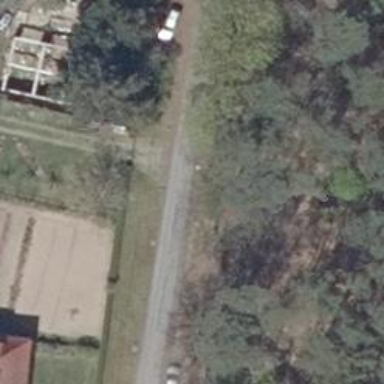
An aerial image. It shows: Residential road with gravel and dirt surface graded as grade3.